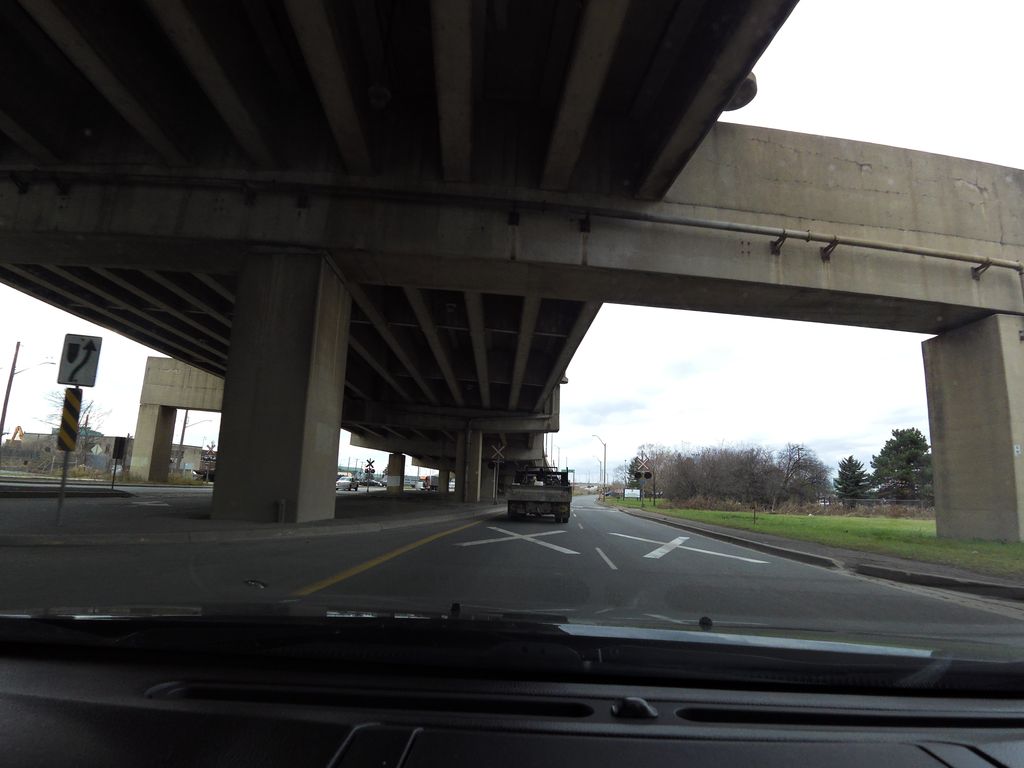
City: hamilton